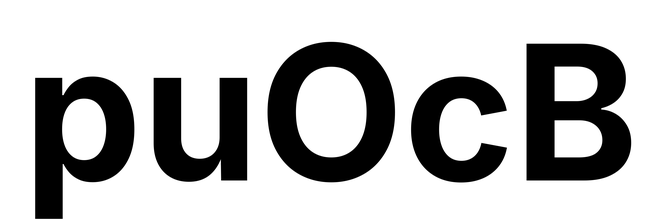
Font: Inter_Bold